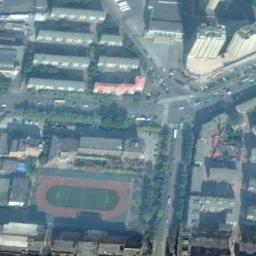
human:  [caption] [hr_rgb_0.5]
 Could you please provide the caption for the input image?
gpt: There are many buildings next to the ground track field .

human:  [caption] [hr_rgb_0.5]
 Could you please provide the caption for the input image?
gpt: There is a road between the track field and the residential area, And there is a lot of vegetation around .

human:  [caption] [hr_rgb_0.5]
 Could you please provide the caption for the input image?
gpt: There are green Spaces around the track and field .

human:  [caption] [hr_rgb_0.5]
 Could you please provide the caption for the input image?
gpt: The ground track field is on a block with lots of high-rise buildings .

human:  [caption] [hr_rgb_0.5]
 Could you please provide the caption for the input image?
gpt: There are many buildings around the ground track field on urban area .